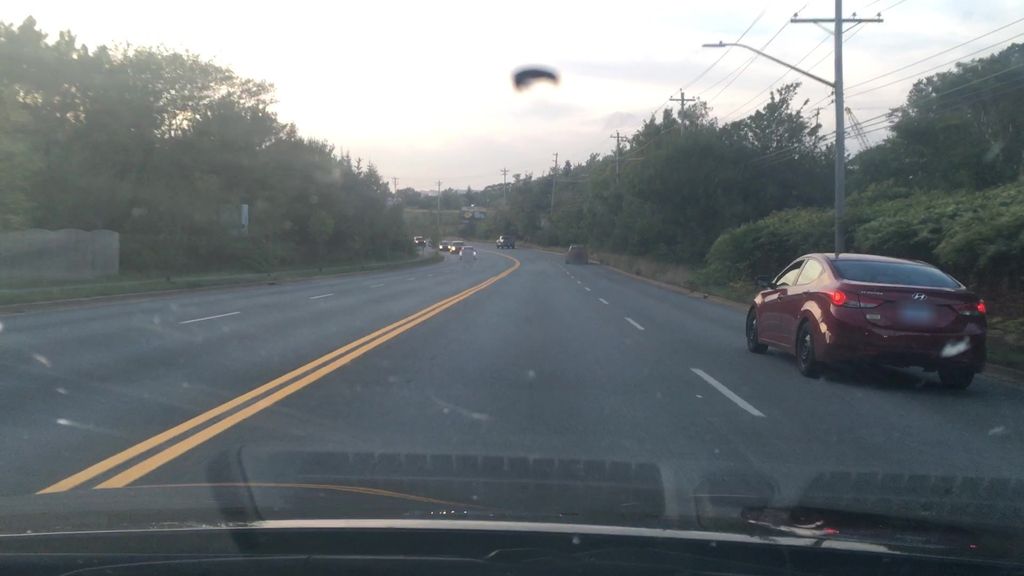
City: halifax